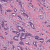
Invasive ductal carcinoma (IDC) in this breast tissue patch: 1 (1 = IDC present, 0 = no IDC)